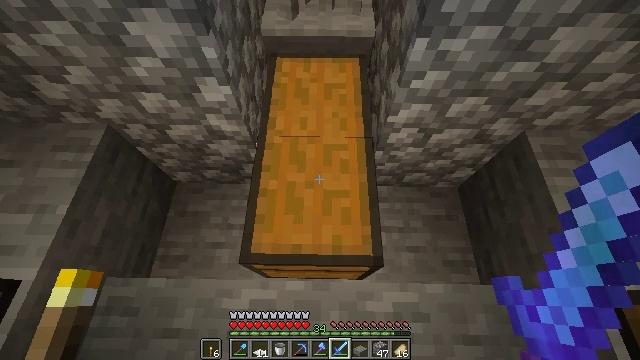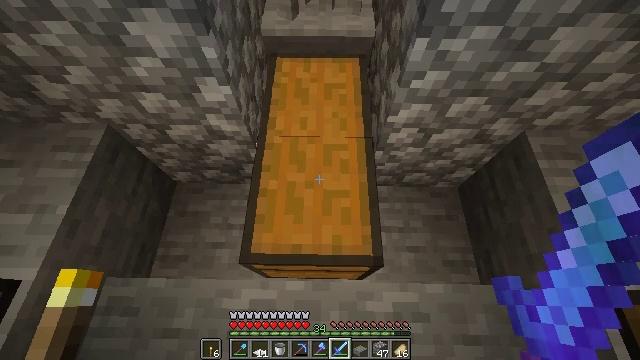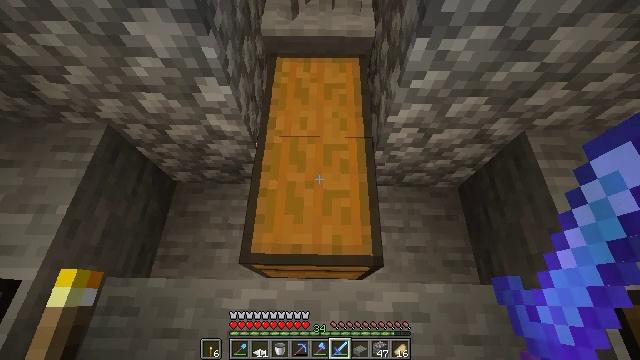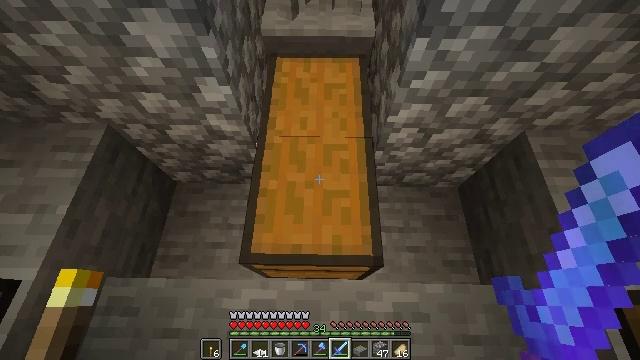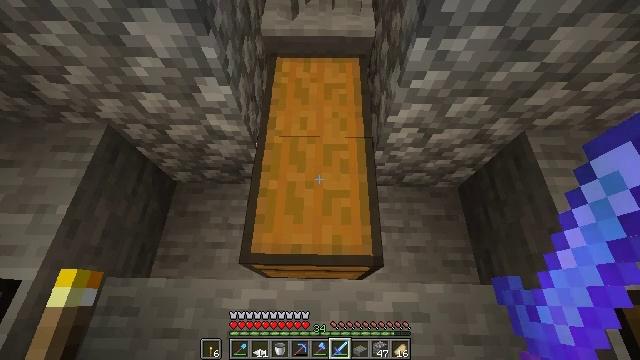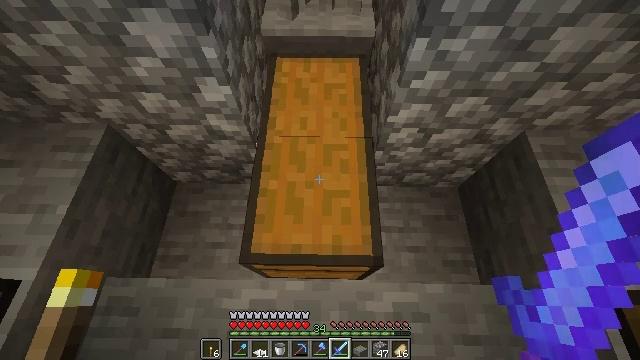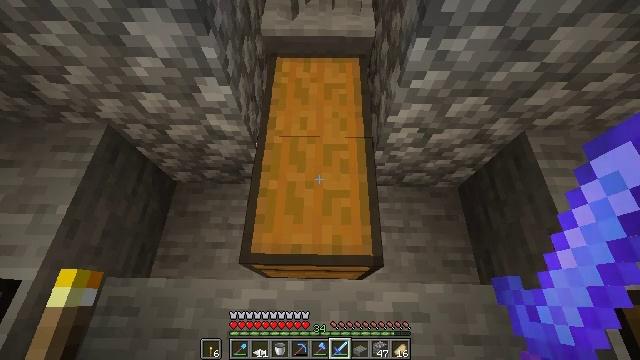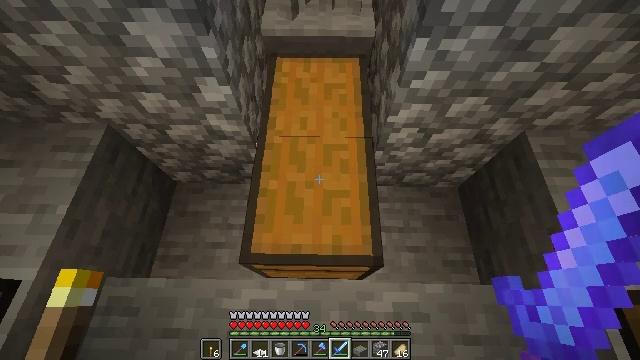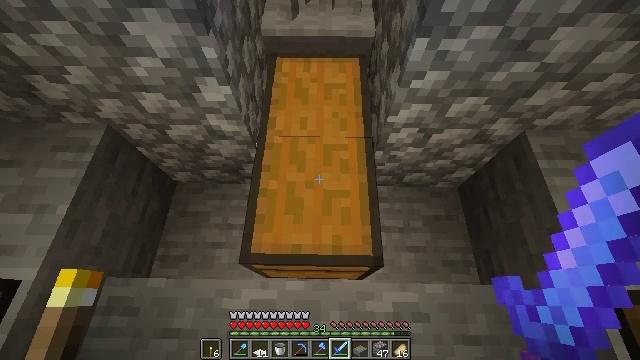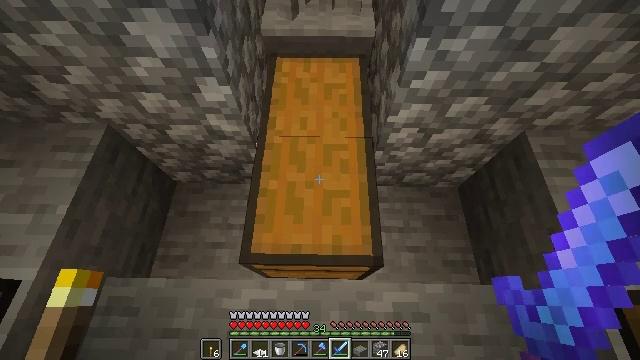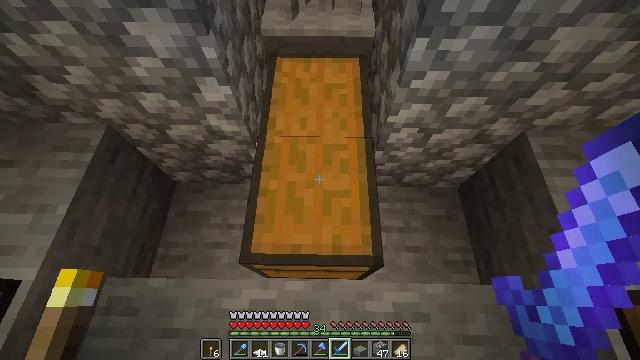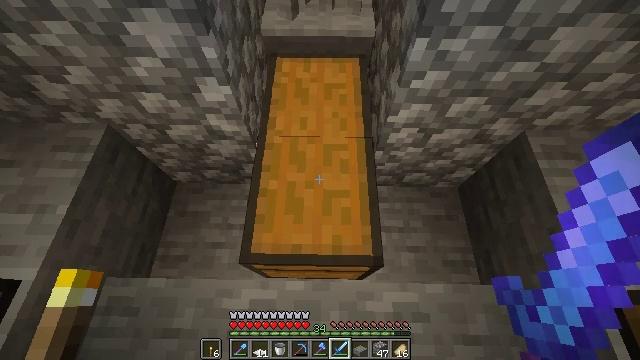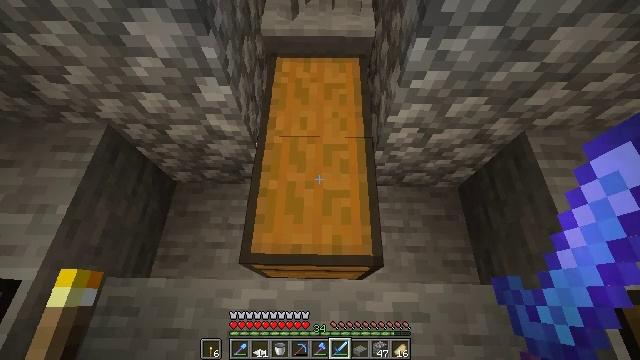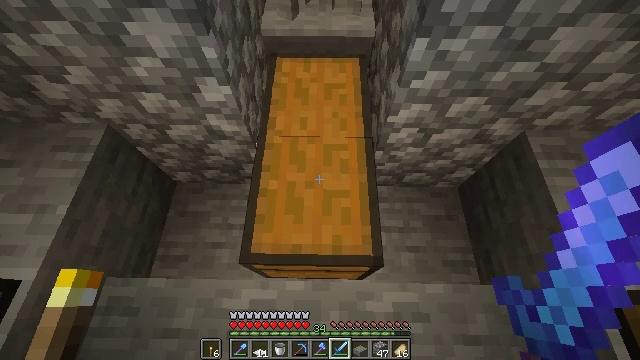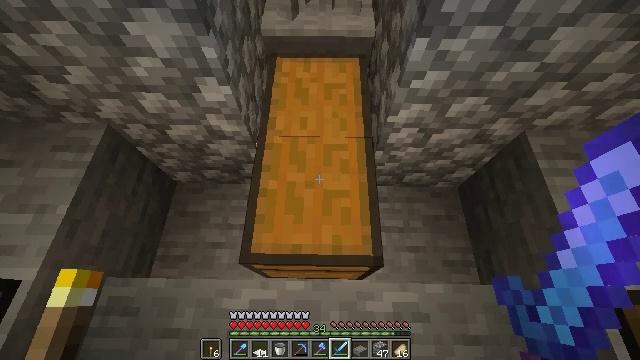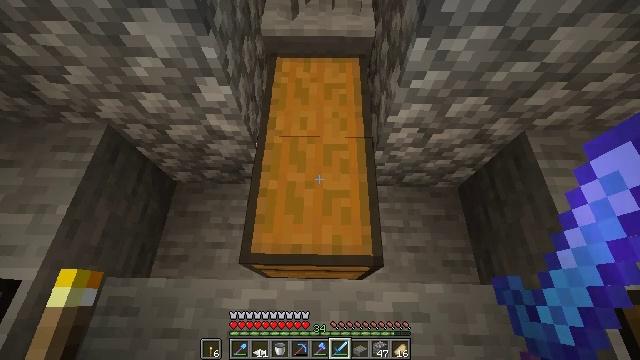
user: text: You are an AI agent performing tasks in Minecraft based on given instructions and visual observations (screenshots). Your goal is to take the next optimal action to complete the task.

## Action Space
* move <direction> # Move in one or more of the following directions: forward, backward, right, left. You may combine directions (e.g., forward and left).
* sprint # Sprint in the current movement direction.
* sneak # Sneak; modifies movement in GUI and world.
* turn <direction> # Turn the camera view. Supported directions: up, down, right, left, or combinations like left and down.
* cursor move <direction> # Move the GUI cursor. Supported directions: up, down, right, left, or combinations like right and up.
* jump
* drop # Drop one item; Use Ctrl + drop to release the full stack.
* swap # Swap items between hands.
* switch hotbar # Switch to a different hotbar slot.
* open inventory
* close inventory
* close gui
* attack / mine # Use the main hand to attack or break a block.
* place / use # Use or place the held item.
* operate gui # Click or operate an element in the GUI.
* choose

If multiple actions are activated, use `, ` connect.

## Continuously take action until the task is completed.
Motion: motion action
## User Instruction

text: Remove a diamond sword from the inventory.
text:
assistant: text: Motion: no_op
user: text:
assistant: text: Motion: no_op
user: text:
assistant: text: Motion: no_op
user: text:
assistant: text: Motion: no_op
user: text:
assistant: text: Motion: no_op
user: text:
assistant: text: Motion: no_op
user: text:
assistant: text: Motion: no_op
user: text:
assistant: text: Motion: no_op
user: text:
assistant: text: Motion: no_op
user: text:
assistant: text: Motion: no_op
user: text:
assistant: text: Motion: no_op
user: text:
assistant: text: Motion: no_op
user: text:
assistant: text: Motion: no_op
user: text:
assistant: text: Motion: no_op
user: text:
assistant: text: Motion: no_op
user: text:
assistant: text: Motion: no_op
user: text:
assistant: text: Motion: no_op
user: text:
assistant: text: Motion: no_op
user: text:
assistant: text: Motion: no_op
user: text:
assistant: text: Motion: no_op
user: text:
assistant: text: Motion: no_op
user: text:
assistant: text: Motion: no_op
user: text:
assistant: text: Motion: no_op
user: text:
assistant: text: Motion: no_op
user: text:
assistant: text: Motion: no_op
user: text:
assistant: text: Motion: no_op
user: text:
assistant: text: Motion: no_op
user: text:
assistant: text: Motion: no_op
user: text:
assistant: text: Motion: no_op
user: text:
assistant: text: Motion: no_op